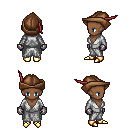
a pixel art fantasy rpg character, female body template, human, dark skin, white robe, teal pants, white cyan short mohawk hairstyle, leather cap, metal gloves, gold boots, four views (front, back, left, right), 2x2 character sprite sheet, small pixel art, hard edges, no anti-aliasing